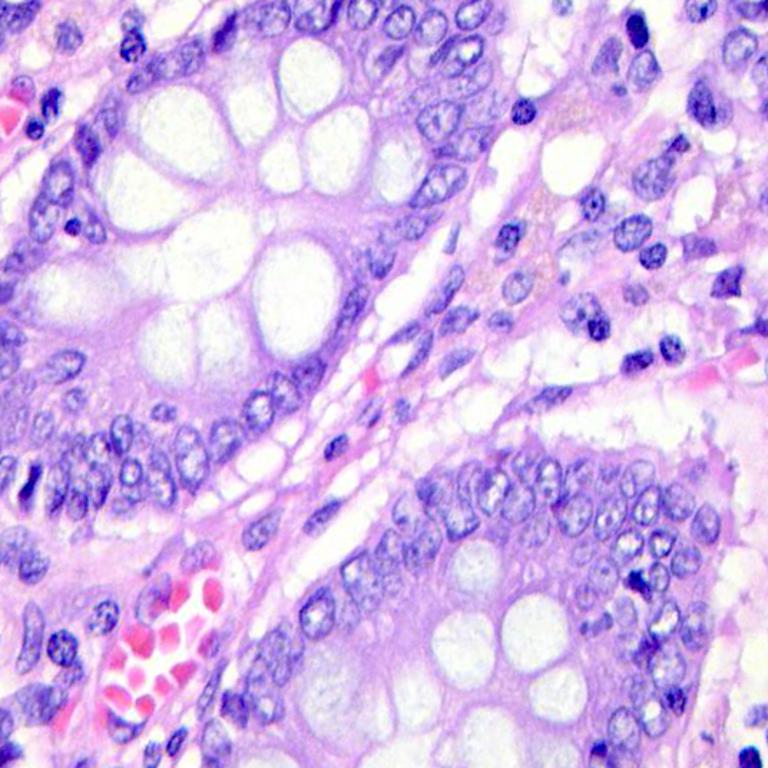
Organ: colon
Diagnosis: benign